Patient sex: M
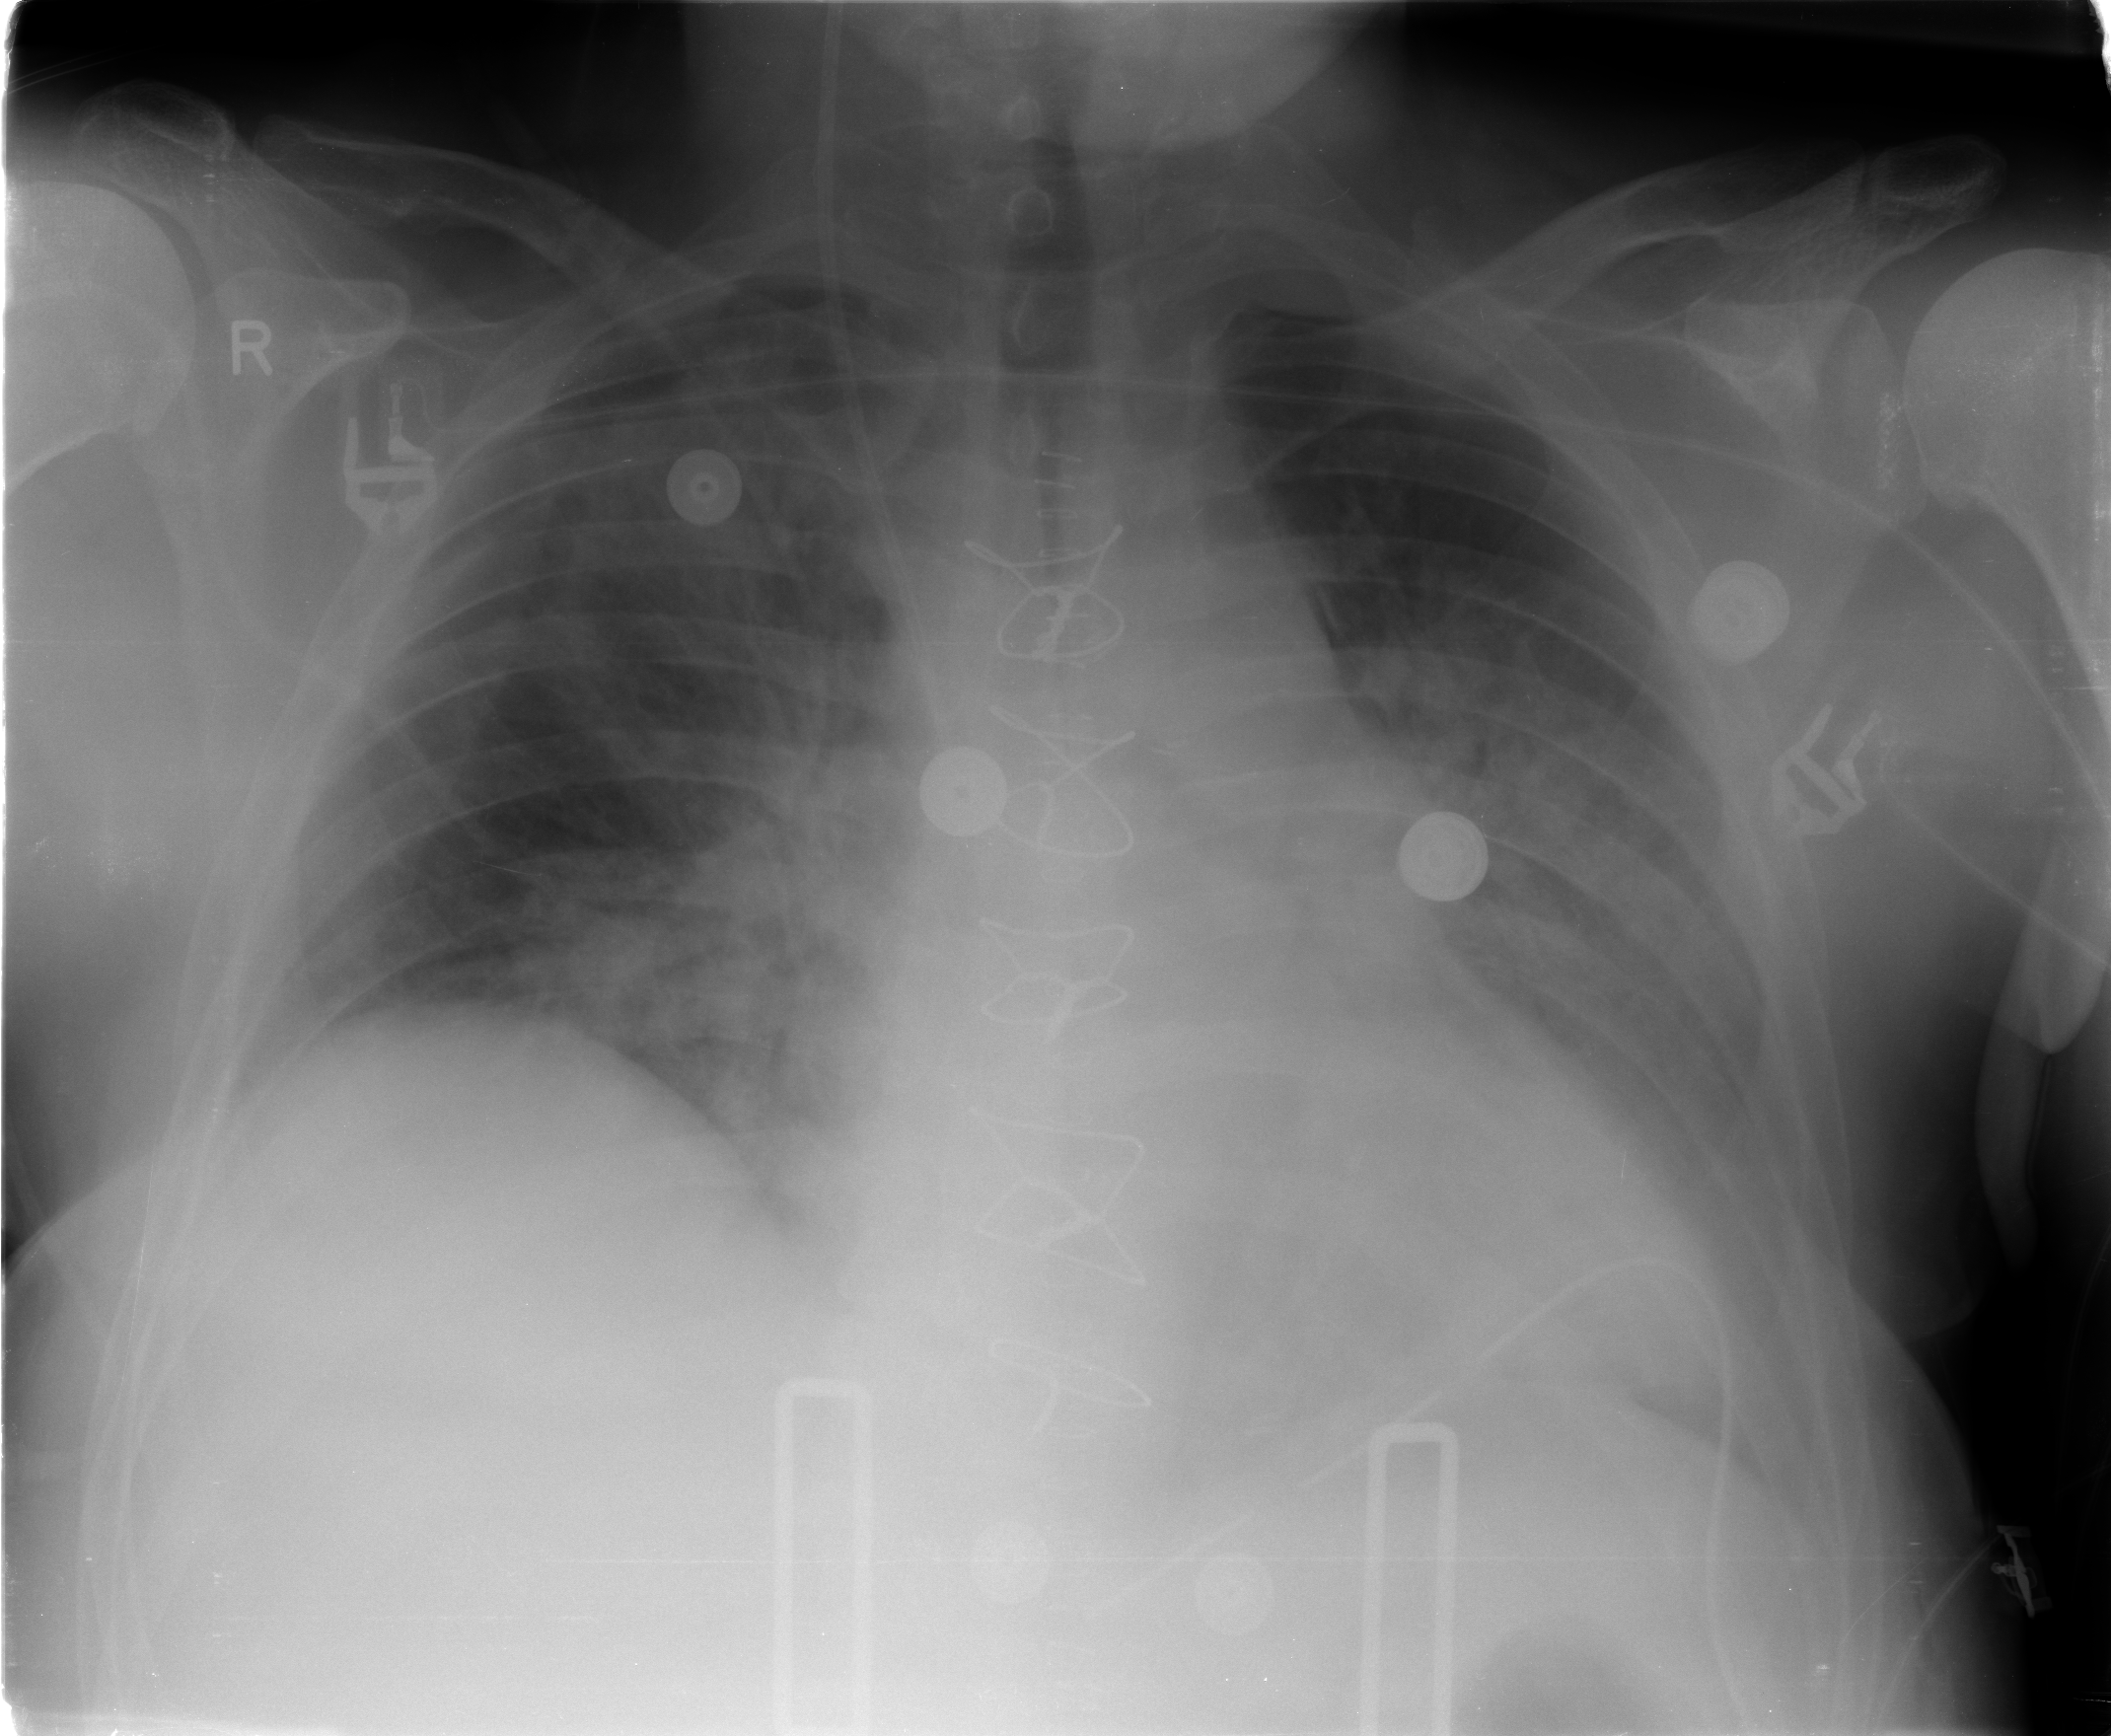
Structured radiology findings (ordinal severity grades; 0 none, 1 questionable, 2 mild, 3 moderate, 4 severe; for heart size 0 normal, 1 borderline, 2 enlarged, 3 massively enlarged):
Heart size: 1
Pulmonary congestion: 2
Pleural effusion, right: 0
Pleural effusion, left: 2
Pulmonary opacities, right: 3
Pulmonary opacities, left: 2
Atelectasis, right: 2
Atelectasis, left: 2